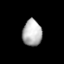
Tissue: lung
Cell type: Epithelial cells
Senescence score: 0.2184
Nuclear area (px): 493
Mean DAPI intensity: 182.091